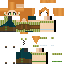
A female human skin with medium skin, wearing brown long hair dressed in a green robe top and brown pants, featuring a closed mouth.